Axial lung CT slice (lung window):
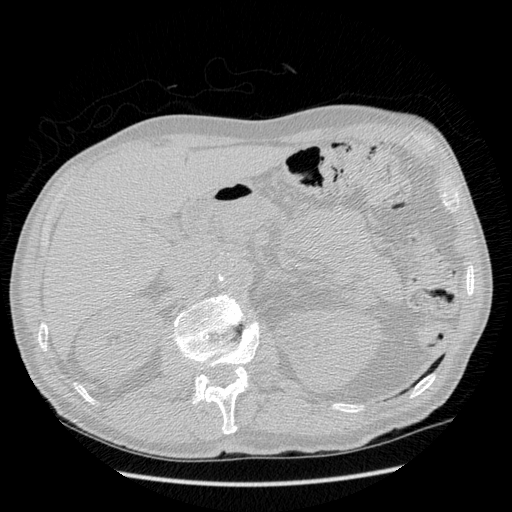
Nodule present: no